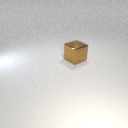
large brown metal cube